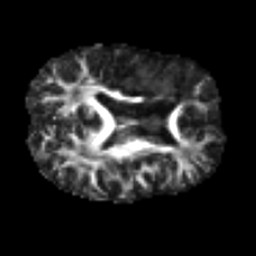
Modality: FA
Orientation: axial
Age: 56
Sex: male
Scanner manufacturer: siemens
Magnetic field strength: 3 T
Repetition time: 4.987 s
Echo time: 0.0792 s